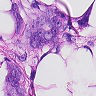
Metastatic tissue present: yes